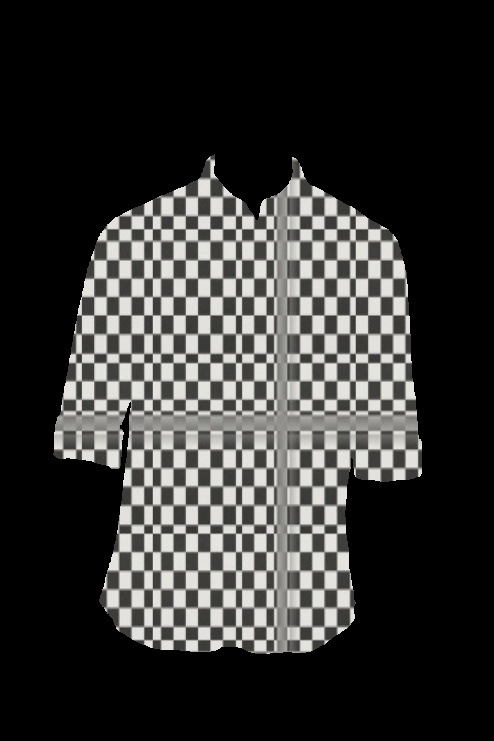
black check shirt